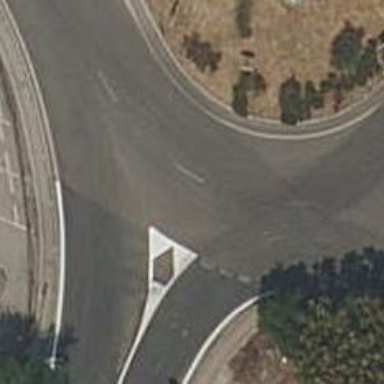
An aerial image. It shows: Roundabout at tertiary road junction.